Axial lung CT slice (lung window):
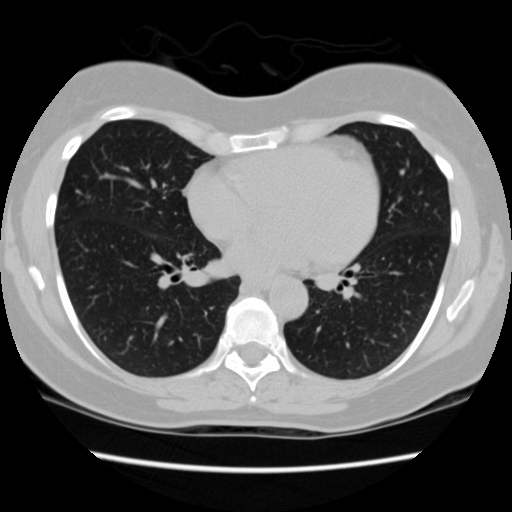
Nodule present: no